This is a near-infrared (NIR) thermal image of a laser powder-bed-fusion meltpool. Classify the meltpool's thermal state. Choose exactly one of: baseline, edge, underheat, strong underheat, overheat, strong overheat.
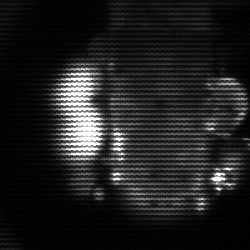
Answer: strong underheat